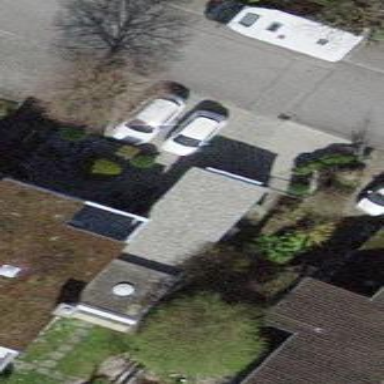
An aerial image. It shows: Garage.